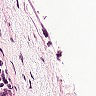
Metastatic tissue present: no